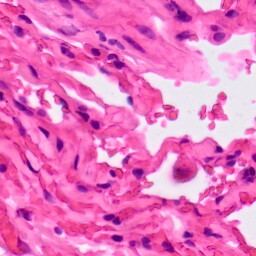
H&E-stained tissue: Lung